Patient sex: M
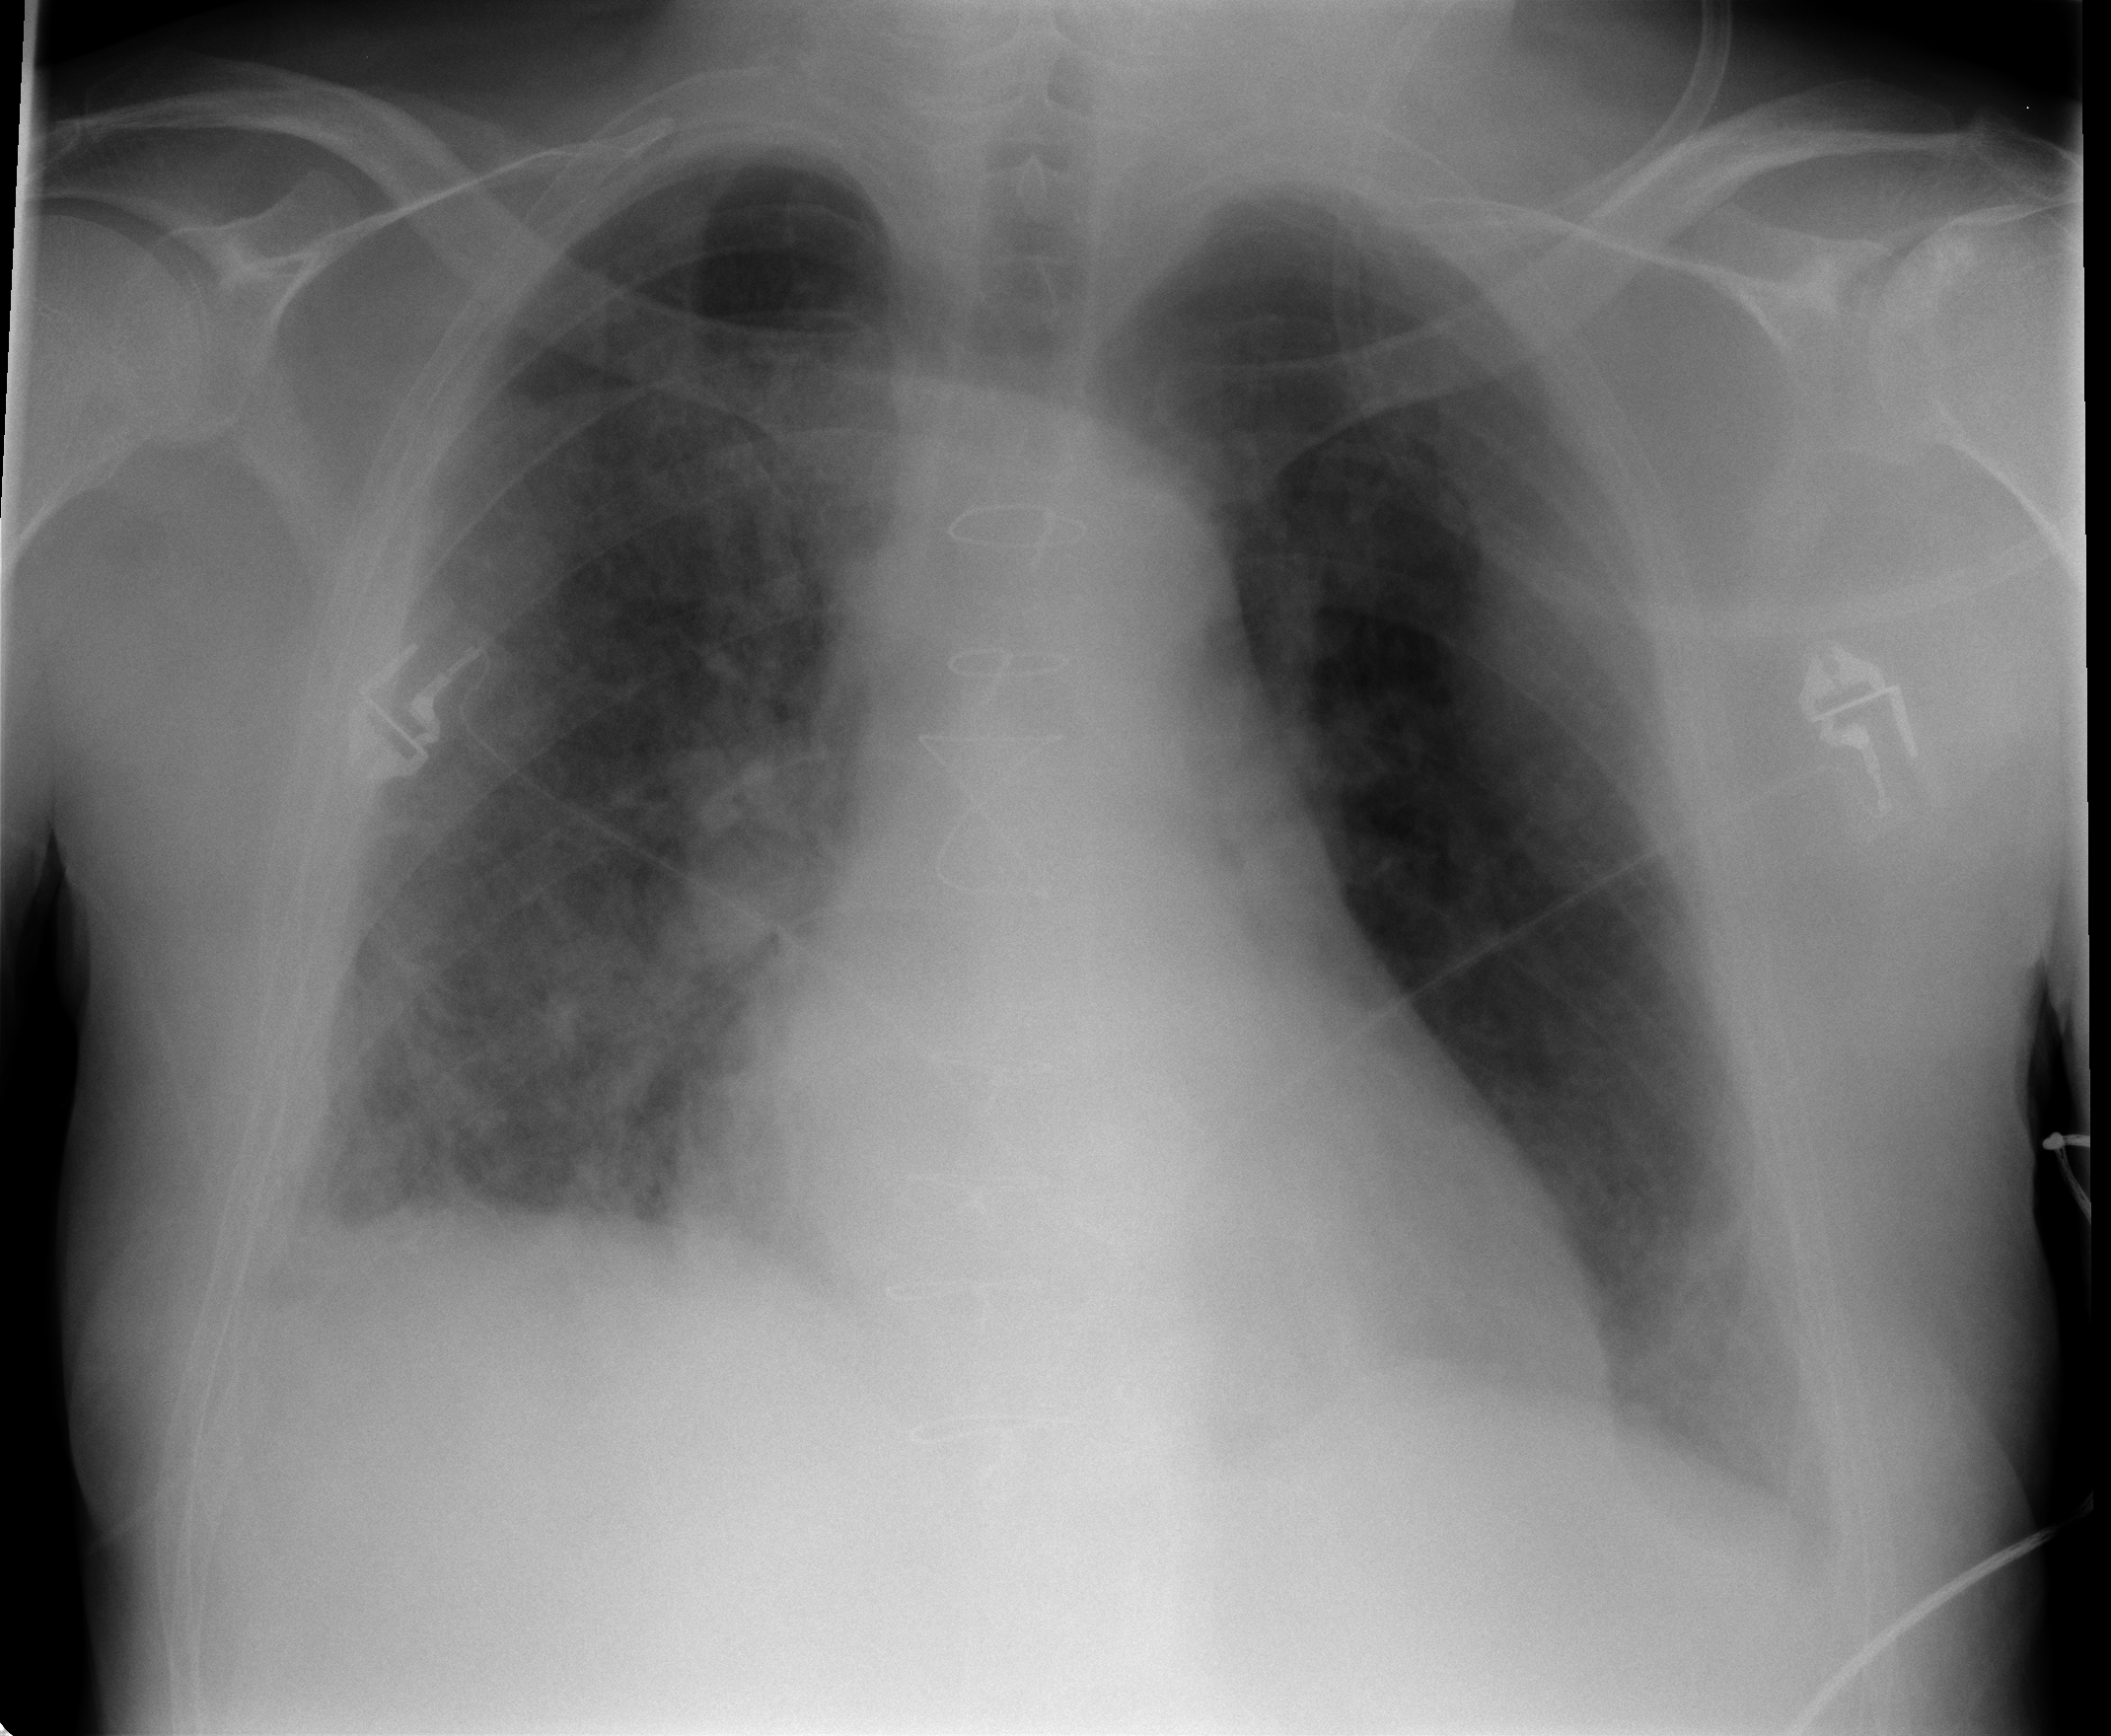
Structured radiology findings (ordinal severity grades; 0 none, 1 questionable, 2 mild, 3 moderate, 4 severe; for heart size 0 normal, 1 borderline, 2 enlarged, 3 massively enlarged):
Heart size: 0
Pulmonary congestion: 0
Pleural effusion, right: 1
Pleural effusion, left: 1
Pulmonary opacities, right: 3
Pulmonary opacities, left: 2
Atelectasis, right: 2
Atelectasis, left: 2